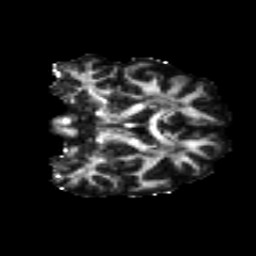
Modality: FA
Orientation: coronal
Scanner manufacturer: siemens
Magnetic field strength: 3 T
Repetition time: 4.16 s
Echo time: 0.0806 s